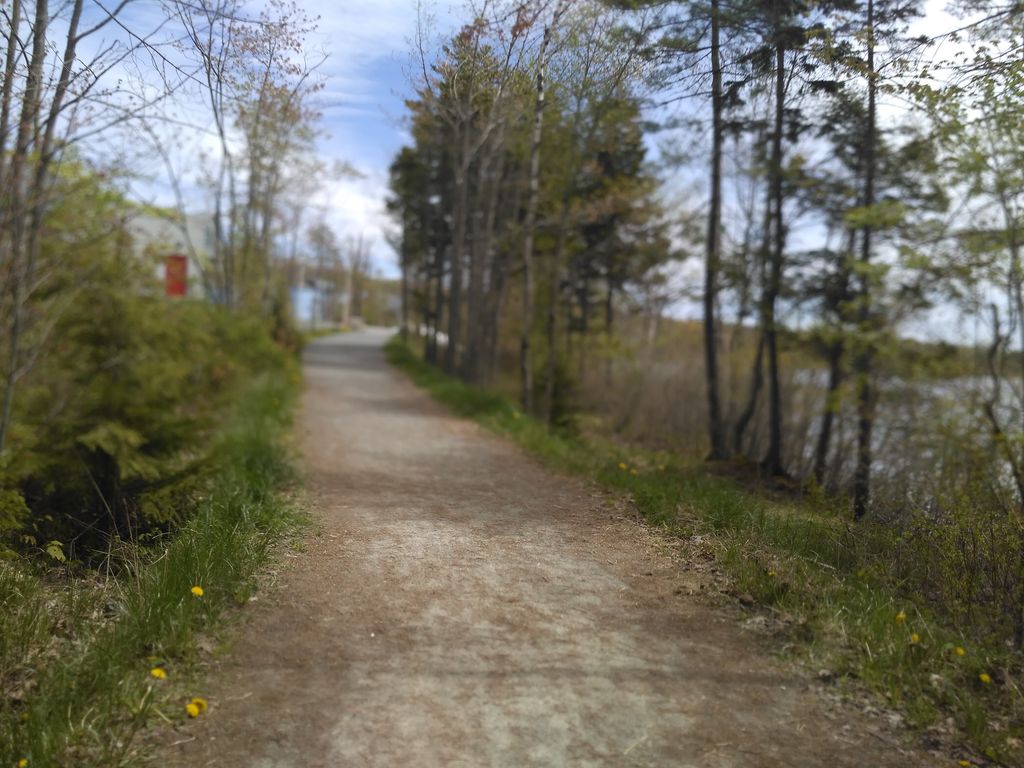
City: halifax